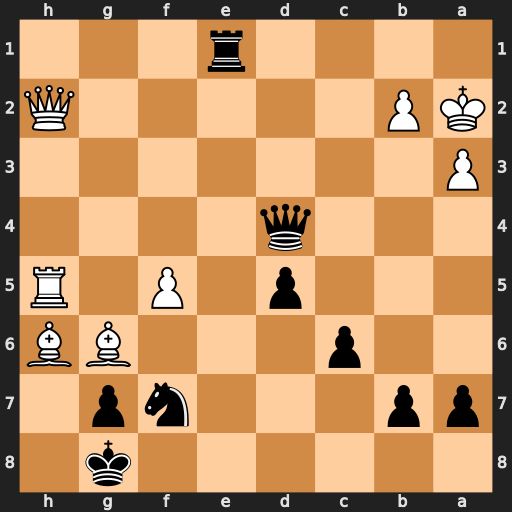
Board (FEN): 6k1/pp3np1/2p3BB/3p1P1R/3q4/P7/KP5Q/4r3
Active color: b
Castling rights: -
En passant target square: -
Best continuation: Qc4+ b3 Re2+ Qxe2 Qxe2+